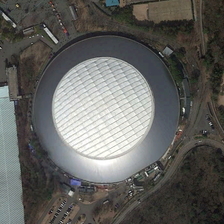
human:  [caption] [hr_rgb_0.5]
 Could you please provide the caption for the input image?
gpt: several buildings and many green trees are around a circle silver gray center building .

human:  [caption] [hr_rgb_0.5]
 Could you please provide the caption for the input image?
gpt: several buildings and many green trees are around a circle silver gray center building .

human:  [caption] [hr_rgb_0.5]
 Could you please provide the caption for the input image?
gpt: several buildings and many green trees are around a circle silver gray center building .

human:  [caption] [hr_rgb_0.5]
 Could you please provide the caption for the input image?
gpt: several buildings and many green trees are around a circle silver gray center building .

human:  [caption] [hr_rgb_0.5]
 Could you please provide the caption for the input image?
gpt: several buildings and many green trees are around a circle silver gray center building .